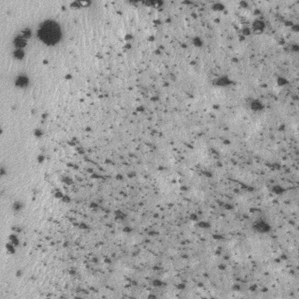
Label: frost